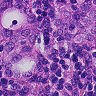
Metastatic tissue present: yes